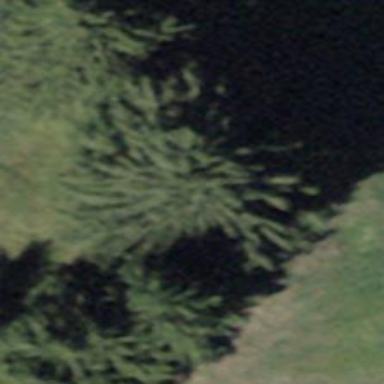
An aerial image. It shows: Row of trees in natural setting.